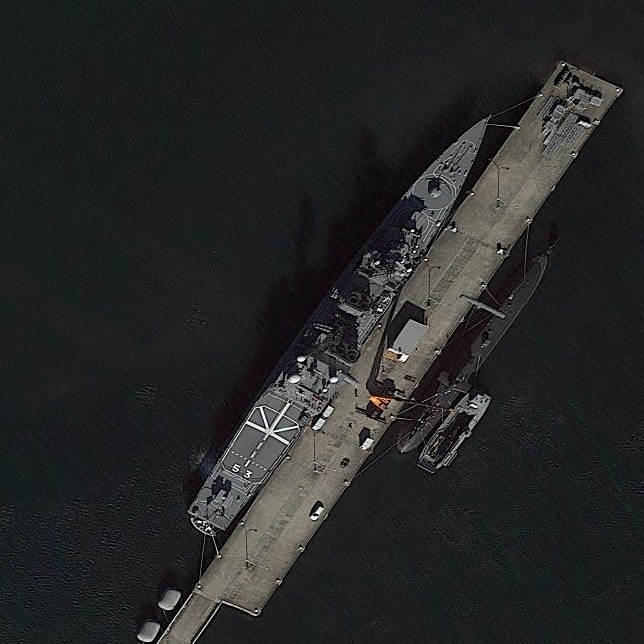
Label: Asagiri-class_destroyer